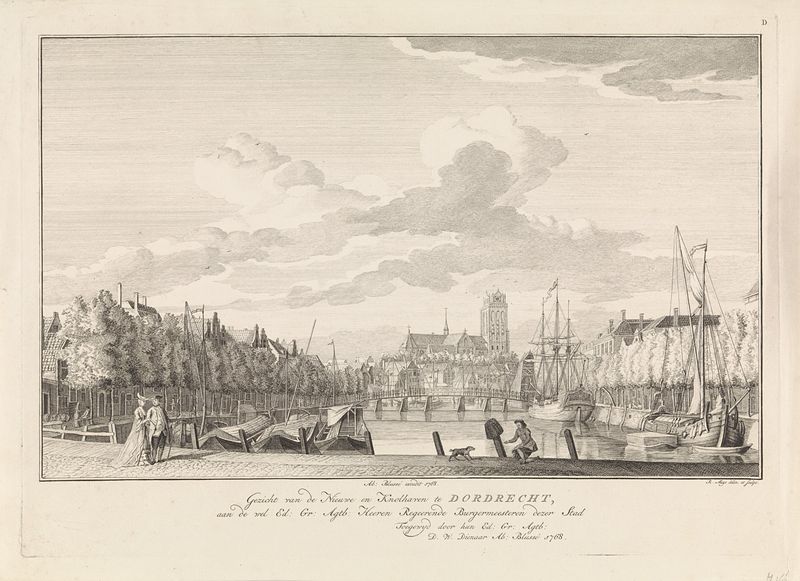
Titel: Nieuwe haven en Knolhaven te Dordrecht
Künstler: Robbert Muys
Standort: Amsterdam
Institution: Rijksmuseum
Schlagwörter: himmel, mann, wolken, bäume, fluss, menschen, stadt, frau, grau, zeichnung, ausblick, blick, hund, brücke, kirche, kind, boot, schiff, schiffe, vedute, grafik, hafen, stadtansicht, zeit, näume, i, u, h, dordrecht, do. d